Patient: sex F, age 74
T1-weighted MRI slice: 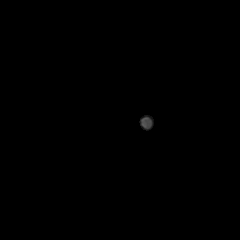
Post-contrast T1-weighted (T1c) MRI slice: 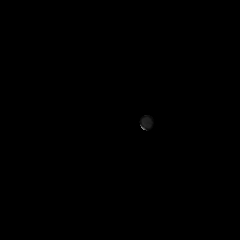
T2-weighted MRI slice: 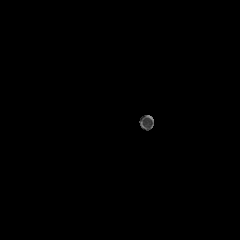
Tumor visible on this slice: no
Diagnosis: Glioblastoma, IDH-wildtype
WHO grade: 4